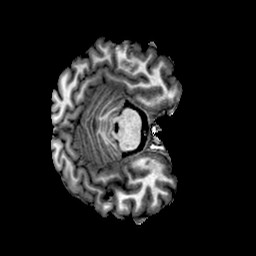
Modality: T1w
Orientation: axial
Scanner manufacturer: ge
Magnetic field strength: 3 T
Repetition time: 0.00766 s
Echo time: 0.003476 s